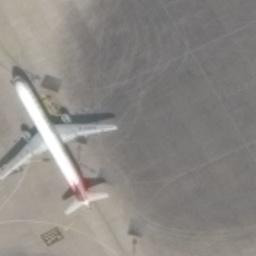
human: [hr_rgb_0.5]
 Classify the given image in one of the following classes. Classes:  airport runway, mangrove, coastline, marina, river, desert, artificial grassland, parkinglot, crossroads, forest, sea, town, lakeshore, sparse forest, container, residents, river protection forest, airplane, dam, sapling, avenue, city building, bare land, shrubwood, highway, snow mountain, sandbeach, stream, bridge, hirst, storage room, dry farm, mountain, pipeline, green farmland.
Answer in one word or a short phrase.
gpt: airplane